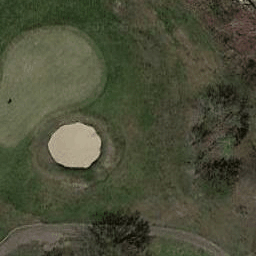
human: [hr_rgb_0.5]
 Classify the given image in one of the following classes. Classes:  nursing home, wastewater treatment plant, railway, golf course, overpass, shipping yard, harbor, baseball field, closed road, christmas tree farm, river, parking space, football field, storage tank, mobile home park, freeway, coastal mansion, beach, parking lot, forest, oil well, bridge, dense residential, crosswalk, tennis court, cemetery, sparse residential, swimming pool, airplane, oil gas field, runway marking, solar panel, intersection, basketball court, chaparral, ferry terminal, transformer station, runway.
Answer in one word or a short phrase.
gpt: golf course